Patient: sex M, age 80
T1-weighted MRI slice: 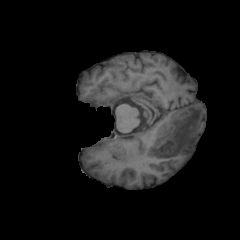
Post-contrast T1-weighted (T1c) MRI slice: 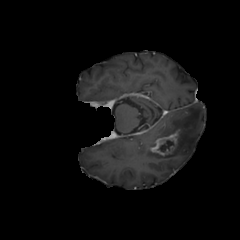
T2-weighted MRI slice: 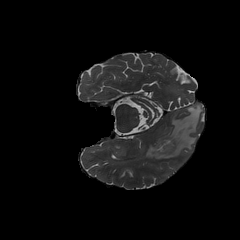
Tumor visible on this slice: yes
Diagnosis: Glioblastoma, IDH-wildtype
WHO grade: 4